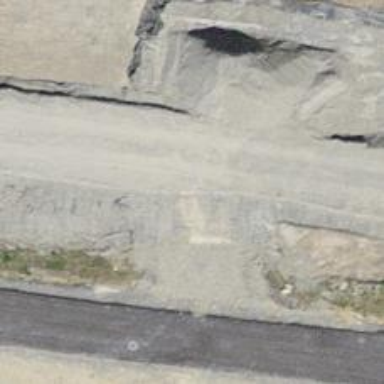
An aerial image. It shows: Gravel track.